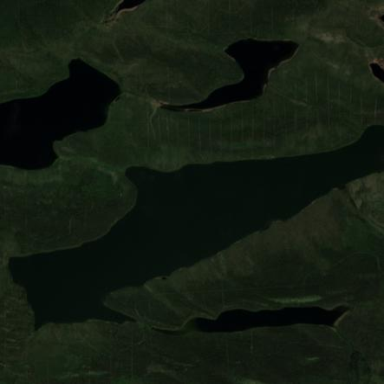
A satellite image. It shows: Serene lake.